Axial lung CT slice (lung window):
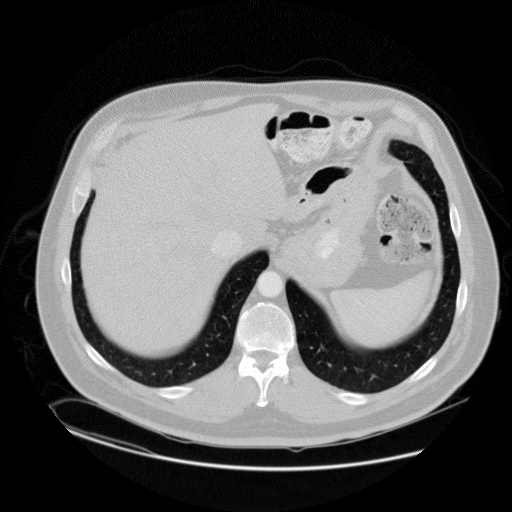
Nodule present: no